Current action and preconditions to check: trajectory_clear

Your task: For each precondition in the list above, predict whether it will hold at this action.

Consider the current scene as observed from the mobile robot's camera, and analyze the predicted future states of all dynamic agents (e.g., people, animals, vehicles, or any moving entities) within the NEXT SECOND.

IMPORTANT: Only answer "very likely" if you are absolutely certain—based on strong, clear evidence—that a dynamic agent will violate the precondition in the predicted future state. Do NOT answer "very likely" for unlikely, ambiguous, or low-probability risks.

Ask yourself for each precondition: Is there a high probability, with clear and convincing evidence, that the predicted future states of any dynamic agent will interfere with the predicted future state of the currently executing action within the NEXT SECOND, causing that precondition to fail?

Assess the risk level based on these predictions. Use "likely" or "very likely" if motions create a clear risk of interference.

Use "neutral" or "improbable" if agents are nearby but their predicted paths are clearly diverging or non-conflicting.

Failure Risk Categories: "very improbable", "improbable", "neutral", "likely", "very likely"

Answer Format: Output ONLY the probability_of_failure value from these categories: "very improbable", "improbable", "neutral", "likely", "very likely"

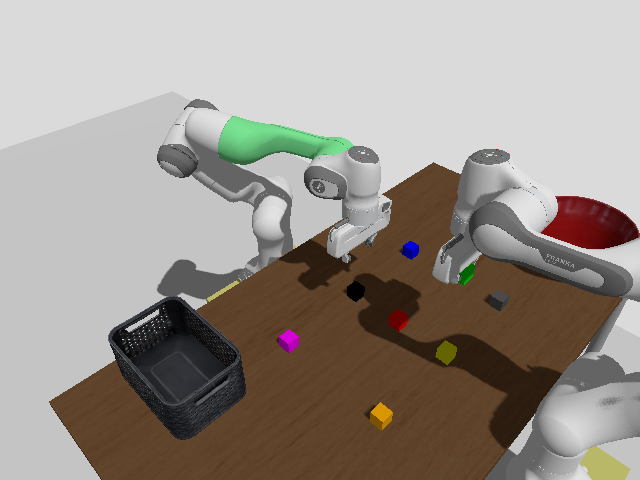

Answer: very improbable